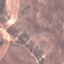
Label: HerbaceousVegetation